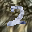
Label: 2